Current action and preconditions to check: trajectory_clear

Your task: For each precondition in the list above, predict whether it will hold at this action.

Consider the current scene as observed from the mobile robot's camera, and analyze the predicted future states of all dynamic agents (e.g., people, animals, vehicles, or any moving entities) within the NEXT SECOND.

IMPORTANT: Only answer "very likely" if you are absolutely certain—based on strong, clear evidence—that a dynamic agent will violate the precondition in the predicted future state. Do NOT answer "very likely" for unlikely, ambiguous, or low-probability risks.

Ask yourself for each precondition: Is there a high probability, with clear and convincing evidence, that the predicted future states of any dynamic agent will interfere with the predicted future state of the currently executing action within the NEXT SECOND, causing that precondition to fail?

Assess the risk level based on these predictions. Use "likely" or "very likely" if motions create a clear risk of interference.

Use "neutral" or "improbable" if agents are nearby but their predicted paths are clearly diverging or non-conflicting.

Failure Risk Categories: "very improbable", "improbable", "neutral", "likely", "very likely"

Answer Format: Output ONLY the probability_of_failure value from these categories: "very improbable", "improbable", "neutral", "likely", "very likely"

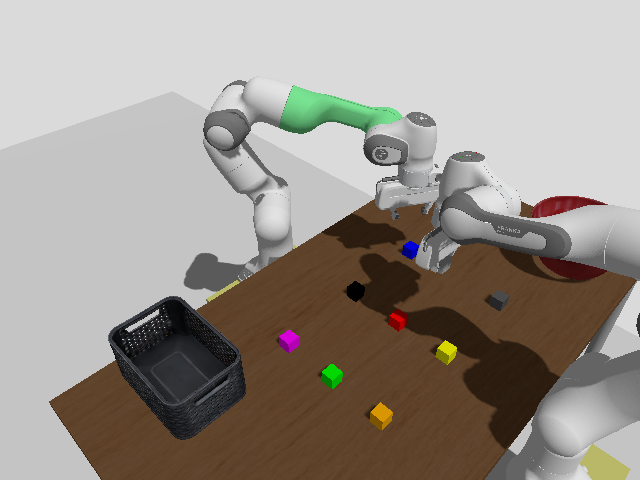

Answer: very improbable